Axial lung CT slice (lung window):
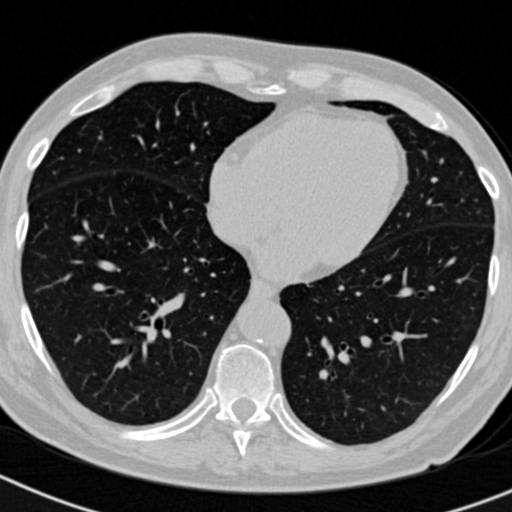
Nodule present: no